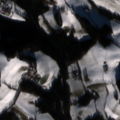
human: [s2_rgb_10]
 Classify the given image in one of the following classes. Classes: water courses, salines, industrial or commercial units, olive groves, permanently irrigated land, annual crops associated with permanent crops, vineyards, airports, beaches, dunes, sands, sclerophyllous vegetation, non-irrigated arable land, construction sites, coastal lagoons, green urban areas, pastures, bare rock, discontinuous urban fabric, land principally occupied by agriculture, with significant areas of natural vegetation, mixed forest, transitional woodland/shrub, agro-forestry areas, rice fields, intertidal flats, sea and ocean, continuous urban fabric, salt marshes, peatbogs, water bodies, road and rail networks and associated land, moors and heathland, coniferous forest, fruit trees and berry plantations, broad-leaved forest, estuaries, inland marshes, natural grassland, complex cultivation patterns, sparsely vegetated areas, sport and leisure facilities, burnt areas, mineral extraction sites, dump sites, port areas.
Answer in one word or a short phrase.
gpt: complex cultivation patterns, mixed forest